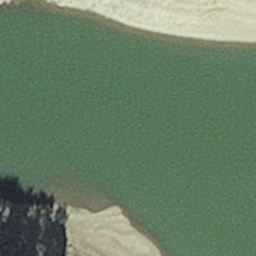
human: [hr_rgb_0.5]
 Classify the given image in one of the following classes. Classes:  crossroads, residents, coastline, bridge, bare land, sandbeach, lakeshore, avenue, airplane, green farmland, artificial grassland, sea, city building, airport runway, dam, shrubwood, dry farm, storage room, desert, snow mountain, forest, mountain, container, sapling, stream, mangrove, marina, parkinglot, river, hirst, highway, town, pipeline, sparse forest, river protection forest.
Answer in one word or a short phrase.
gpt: hirst